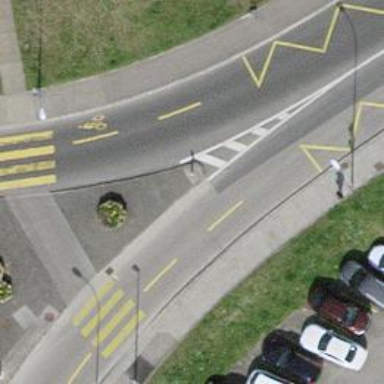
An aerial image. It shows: Secondary road with asphalt surface and dedicated cycle lane.